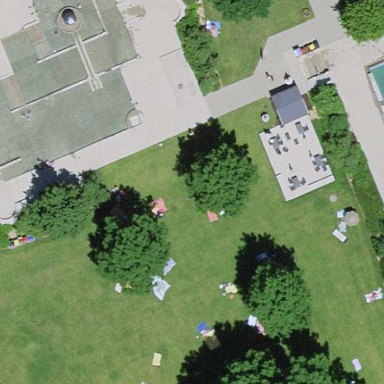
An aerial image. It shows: Swimming pool located in leisure land.